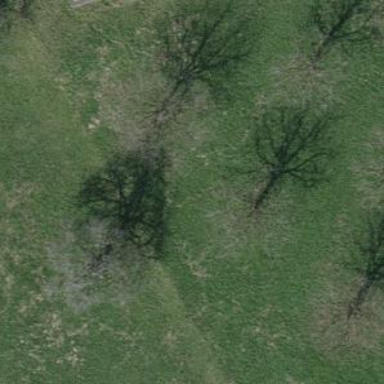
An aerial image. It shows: Single tag "natural: tree."